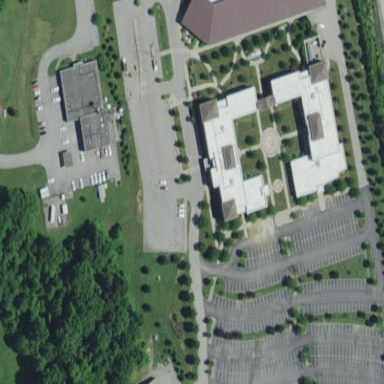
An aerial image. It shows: College building.